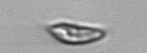
Label: Chrysochromulina